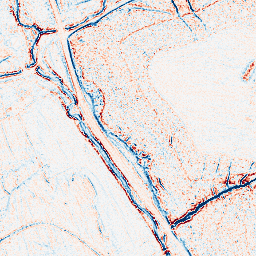
Category: edge_preserving
Decomposition family: bilateral
Decomposition parameters: d: 5
sigma_color: 100
sigma_space: 75
Upsampling method: linear_exact
Upsampling parameters: scale: 4
Upsampling scale: 4